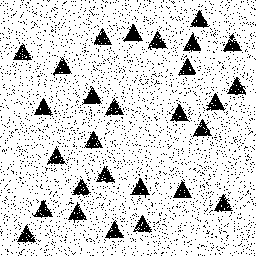
Squares: 0
Triangles: 28
Stars: 0
Total shapes: 28